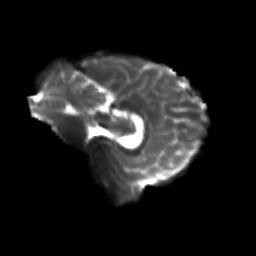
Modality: T2w
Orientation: sagittal
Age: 24
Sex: female
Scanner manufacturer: siemens
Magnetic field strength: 3 T
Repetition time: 3.5 s
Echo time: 0.104 s